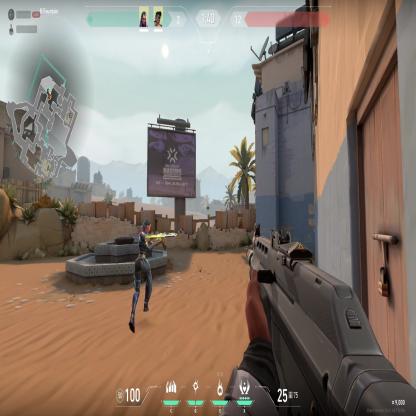
Label: teammate